Field crop: maize
Growth stage: 2
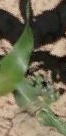
Species: maize